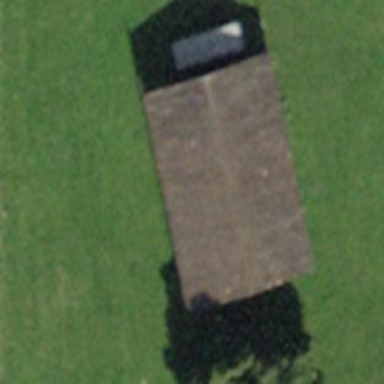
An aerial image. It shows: Rural barn.